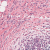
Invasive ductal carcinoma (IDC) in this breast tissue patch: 0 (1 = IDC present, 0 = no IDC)